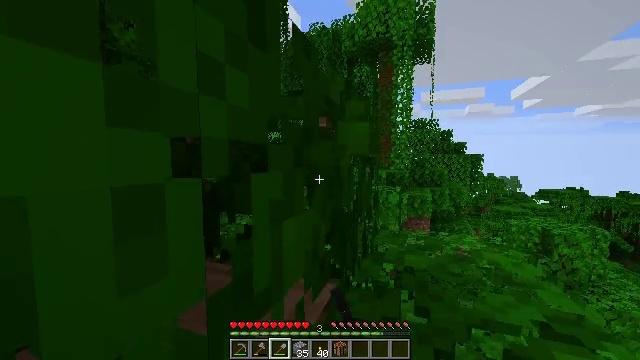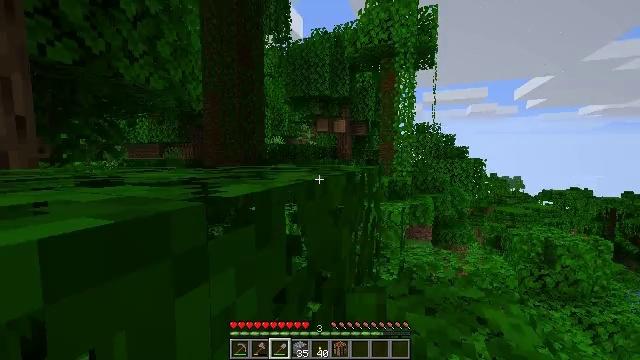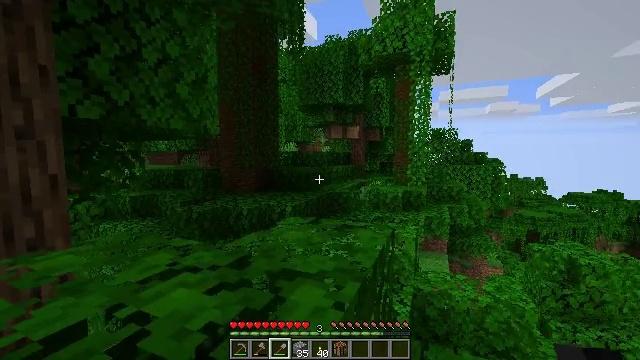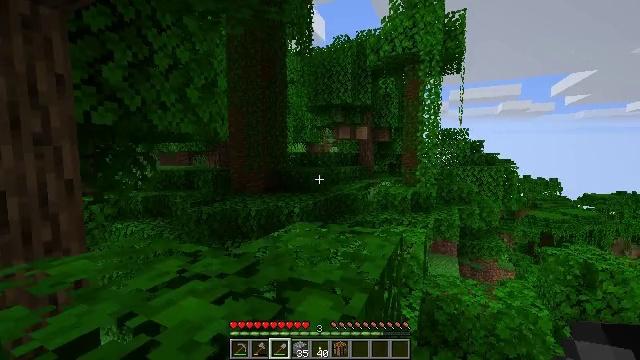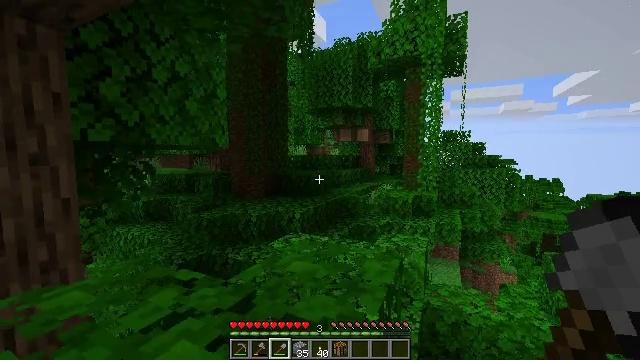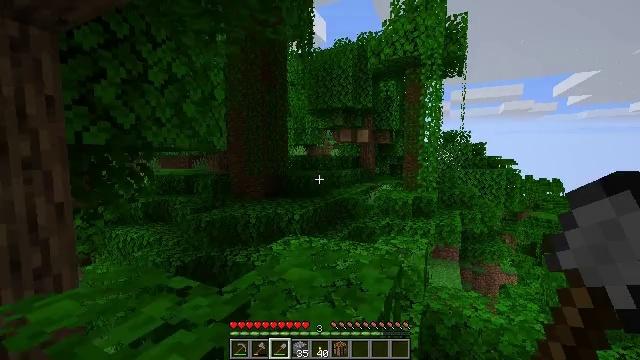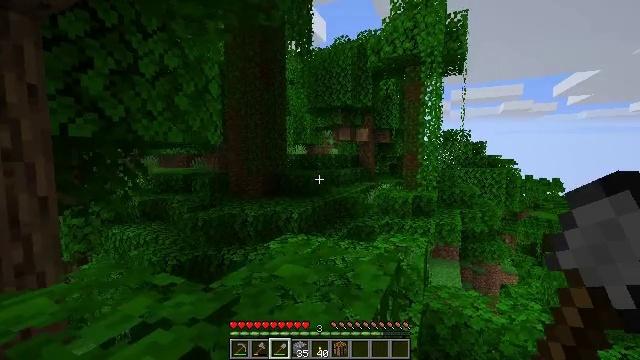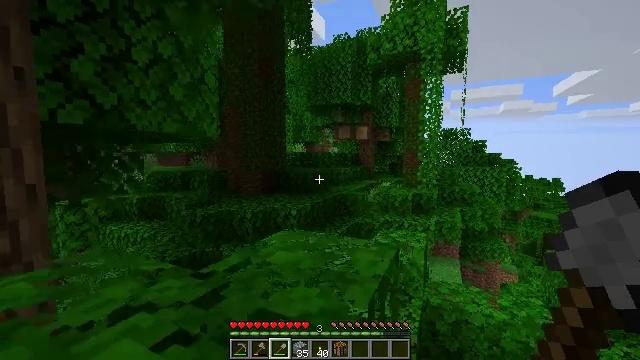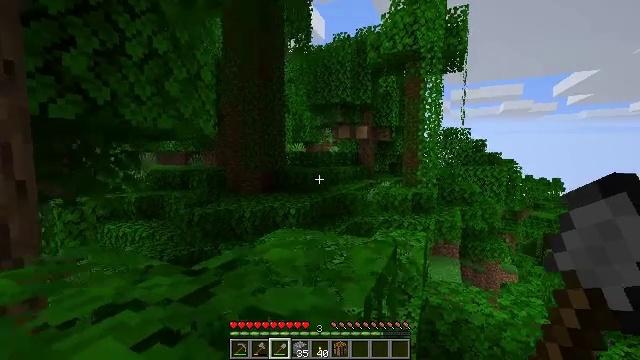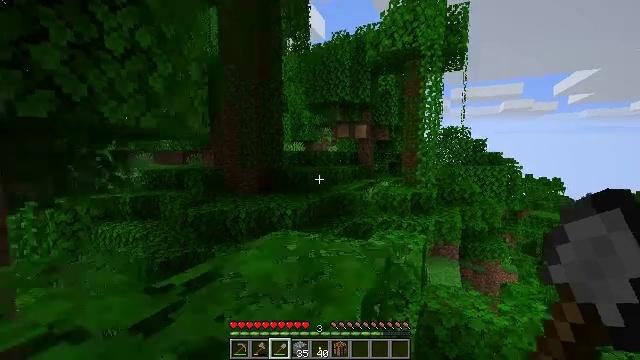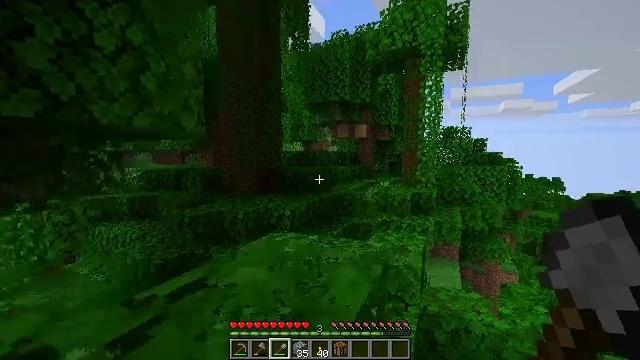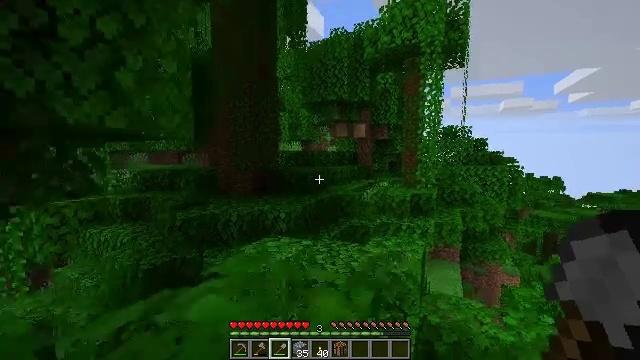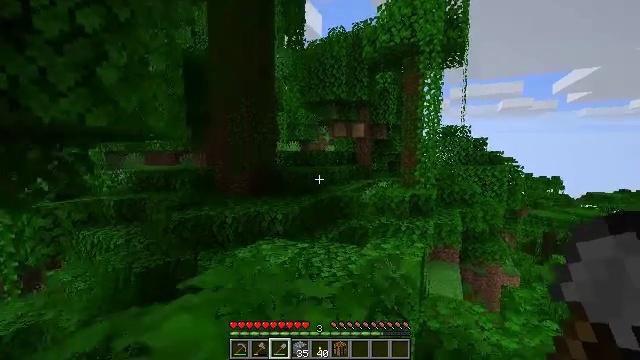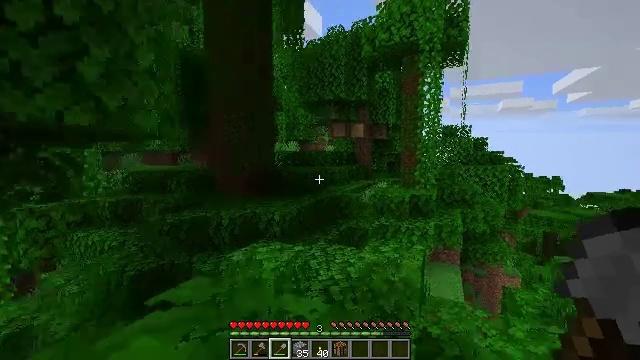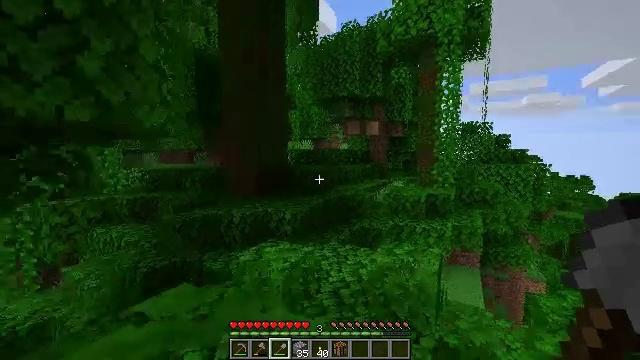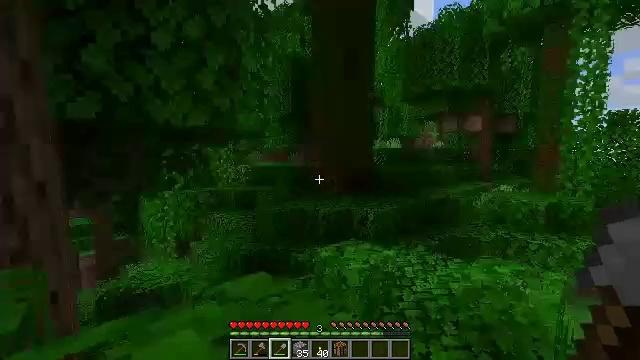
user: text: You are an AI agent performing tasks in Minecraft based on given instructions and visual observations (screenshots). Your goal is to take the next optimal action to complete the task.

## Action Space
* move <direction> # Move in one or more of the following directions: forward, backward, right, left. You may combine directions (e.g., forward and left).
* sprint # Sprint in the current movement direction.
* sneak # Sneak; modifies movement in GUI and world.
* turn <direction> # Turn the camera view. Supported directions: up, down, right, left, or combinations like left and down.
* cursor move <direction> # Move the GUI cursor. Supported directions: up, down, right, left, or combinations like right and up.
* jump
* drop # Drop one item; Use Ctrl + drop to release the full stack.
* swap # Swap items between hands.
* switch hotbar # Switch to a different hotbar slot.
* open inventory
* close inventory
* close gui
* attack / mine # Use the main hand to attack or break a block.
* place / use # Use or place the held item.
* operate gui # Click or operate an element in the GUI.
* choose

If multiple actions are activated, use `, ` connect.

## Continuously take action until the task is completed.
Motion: motion action
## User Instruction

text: Gather jungle leaves from the tree.
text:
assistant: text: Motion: move forward, jump
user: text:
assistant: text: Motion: move forward, turn left, jump
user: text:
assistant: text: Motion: move forward, turn left, jump
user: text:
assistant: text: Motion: move forward, jump
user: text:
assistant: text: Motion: move forward
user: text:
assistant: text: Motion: move forward
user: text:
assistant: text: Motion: move forward
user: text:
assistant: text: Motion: move forward
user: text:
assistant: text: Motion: move forward
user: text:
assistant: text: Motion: move forward
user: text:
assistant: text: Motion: move forward
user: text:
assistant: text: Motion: move forward
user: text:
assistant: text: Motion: move forward
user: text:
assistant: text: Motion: move forward, turn left
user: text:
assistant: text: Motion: move forward, turn left
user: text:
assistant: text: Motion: move forward, turn left and up
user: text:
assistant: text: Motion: move forward, turn left
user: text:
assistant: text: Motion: move forward, turn left and up
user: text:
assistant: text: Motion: move forward, turn left and up, jump
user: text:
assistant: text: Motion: move forward, turn left and up, jump
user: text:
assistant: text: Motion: move forward, turn left and up, jump
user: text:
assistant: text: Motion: move forward, turn left and up, jump
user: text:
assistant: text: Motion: move forward
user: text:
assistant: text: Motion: move forward
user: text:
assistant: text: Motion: move forward
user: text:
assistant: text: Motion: move forward, turn left
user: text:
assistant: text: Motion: move forward, turn left
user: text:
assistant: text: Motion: move forward, turn left
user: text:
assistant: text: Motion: turn left
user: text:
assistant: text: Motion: turn left and up